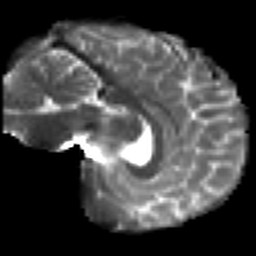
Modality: T2w
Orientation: sagittal
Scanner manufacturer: siemens
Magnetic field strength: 3 T
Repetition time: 7.8 s
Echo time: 0.09 s